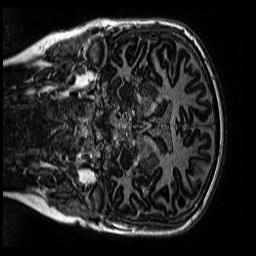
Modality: MP2RAGE
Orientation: coronal
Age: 12
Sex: female
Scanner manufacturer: siemens
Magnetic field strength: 3 T
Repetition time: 4 s
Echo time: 0.00299 s